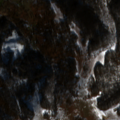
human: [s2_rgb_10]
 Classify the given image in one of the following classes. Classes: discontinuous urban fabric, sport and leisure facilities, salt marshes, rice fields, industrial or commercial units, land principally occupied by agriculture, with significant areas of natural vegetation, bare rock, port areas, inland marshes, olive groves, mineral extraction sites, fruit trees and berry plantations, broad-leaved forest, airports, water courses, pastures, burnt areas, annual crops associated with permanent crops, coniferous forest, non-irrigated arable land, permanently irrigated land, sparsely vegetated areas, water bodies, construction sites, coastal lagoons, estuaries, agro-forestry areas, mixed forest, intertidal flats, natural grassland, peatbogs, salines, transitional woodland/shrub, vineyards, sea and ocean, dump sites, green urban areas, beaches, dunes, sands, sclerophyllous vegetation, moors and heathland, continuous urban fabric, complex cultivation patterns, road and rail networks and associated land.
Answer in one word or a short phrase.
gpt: pastures, broad-leaved forest, natural grassland, transitional woodland/shrub